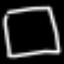
Label: square